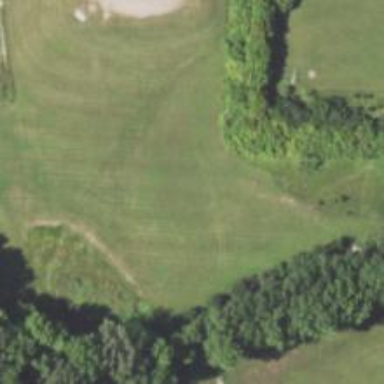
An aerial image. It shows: Disc golf basket.